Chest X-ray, PA view. Patient: 61 years old, sex F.
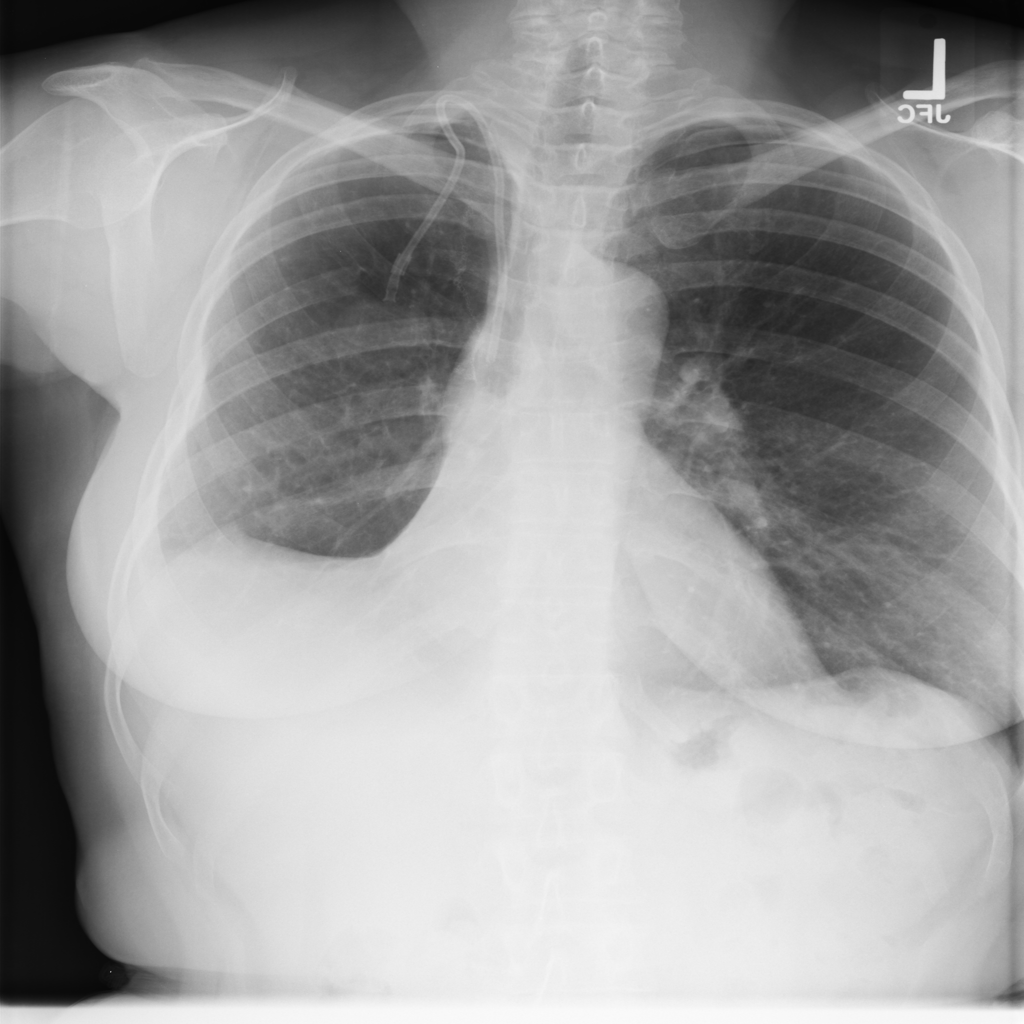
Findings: Mass, Pleural_Thickening